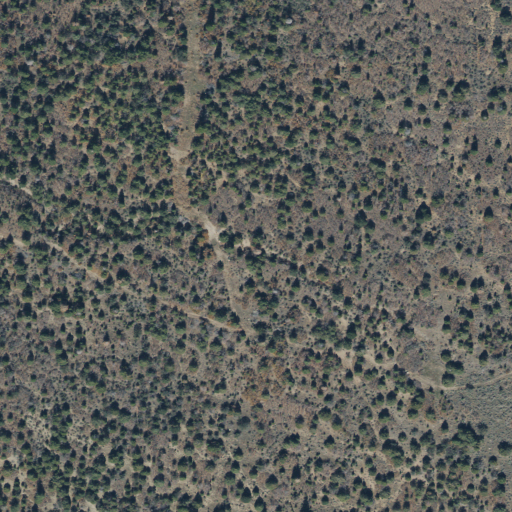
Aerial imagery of valley in Utah named Cutler Canyon containing evergreen forest, deciduous forest, mixed forest, and shrub